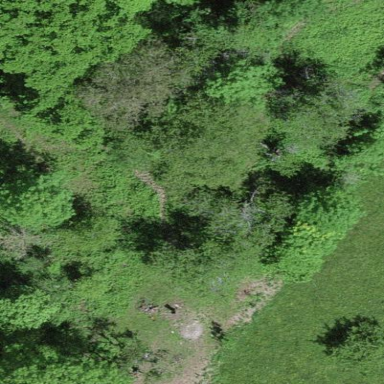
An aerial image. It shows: Forest area.